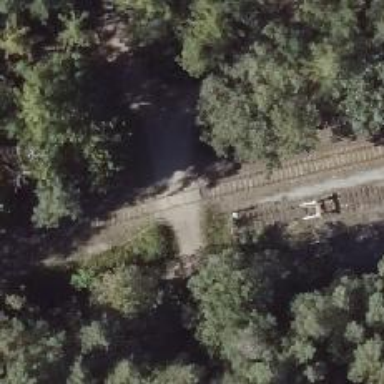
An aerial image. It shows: Unmarked level railway crossing.